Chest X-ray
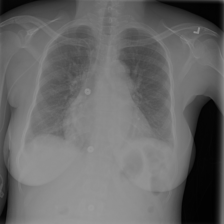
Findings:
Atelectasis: negative
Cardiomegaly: positive
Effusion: negative
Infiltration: negative
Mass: negative
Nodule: negative
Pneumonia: negative
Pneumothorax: negative
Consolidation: negative
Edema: negative
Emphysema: negative
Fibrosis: negative
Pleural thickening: negative
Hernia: negative